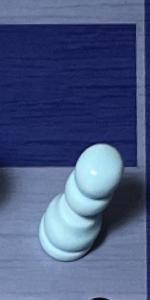
Label: Pawn_White